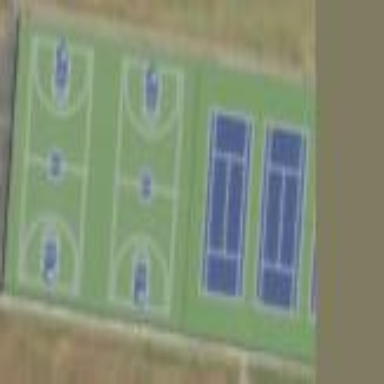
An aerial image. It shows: Tennis court on pitch designated for leisure land.